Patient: sex F, age 41
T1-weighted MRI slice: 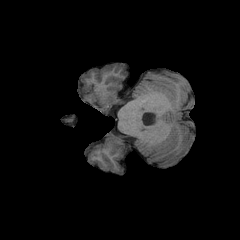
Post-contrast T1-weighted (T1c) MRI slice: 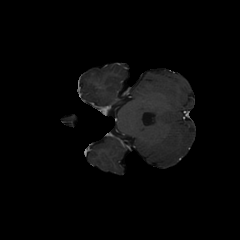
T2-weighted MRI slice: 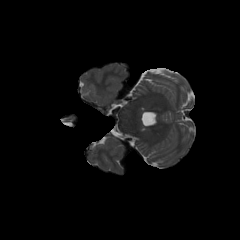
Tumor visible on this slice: no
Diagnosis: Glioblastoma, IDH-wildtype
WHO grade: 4